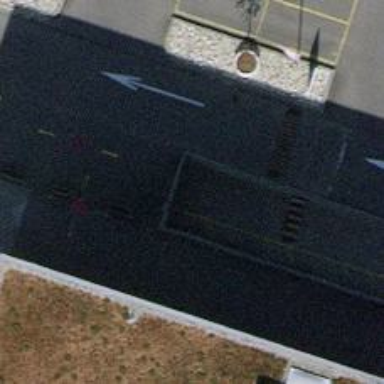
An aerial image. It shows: Parking entrance.